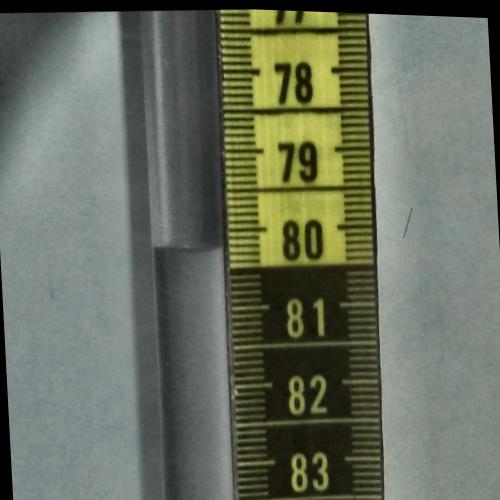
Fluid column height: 80.2 cm